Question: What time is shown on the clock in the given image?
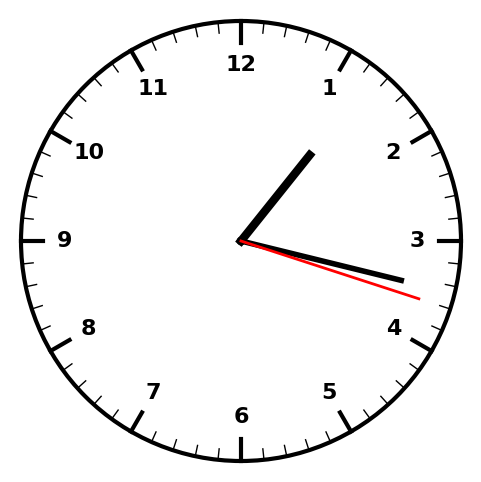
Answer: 01:17:18